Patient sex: M
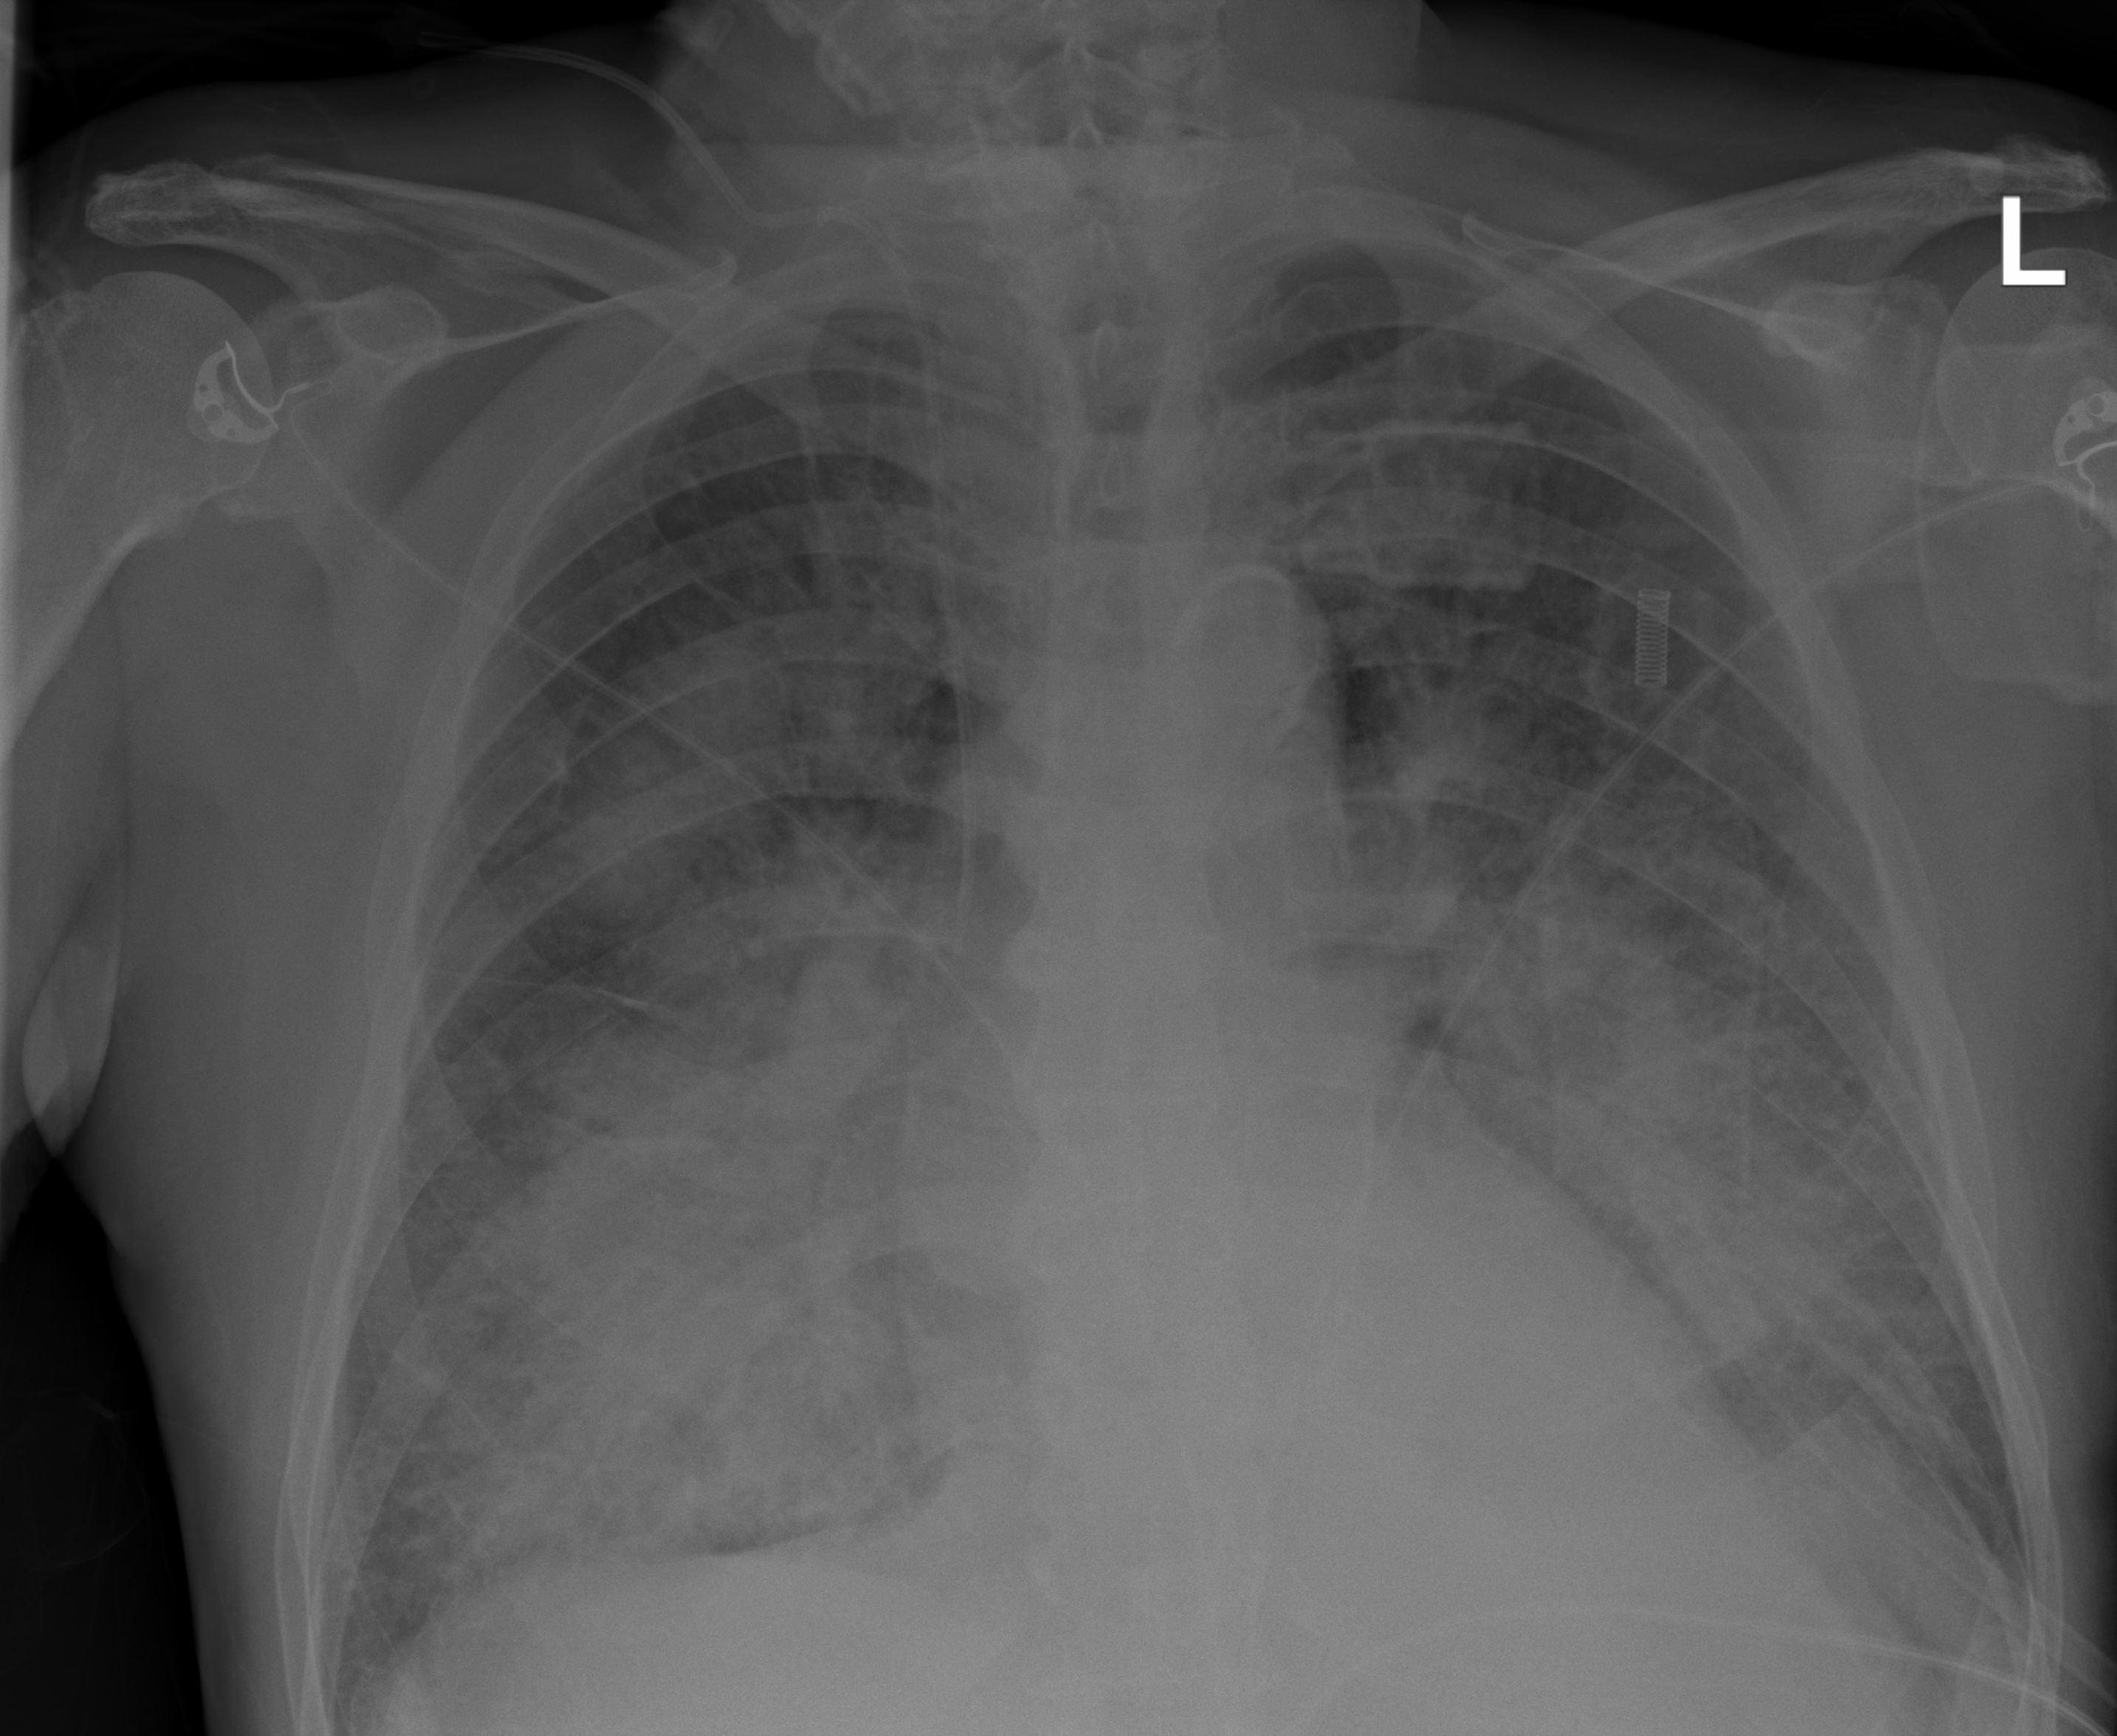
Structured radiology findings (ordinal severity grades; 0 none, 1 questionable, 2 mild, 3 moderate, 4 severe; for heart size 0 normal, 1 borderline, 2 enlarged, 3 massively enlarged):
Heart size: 1
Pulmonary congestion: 4
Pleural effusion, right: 0
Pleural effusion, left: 2
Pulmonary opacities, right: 4
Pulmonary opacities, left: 4
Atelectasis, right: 3
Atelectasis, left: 3